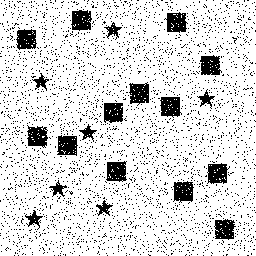
Squares: 13
Triangles: 0
Stars: 7
Total shapes: 20